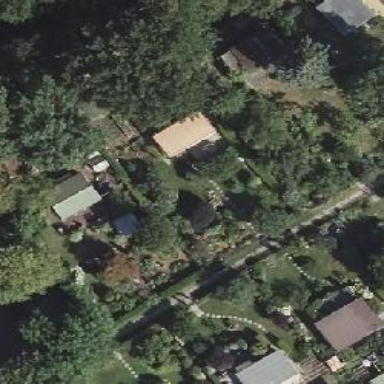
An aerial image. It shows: Plot in the allotments.